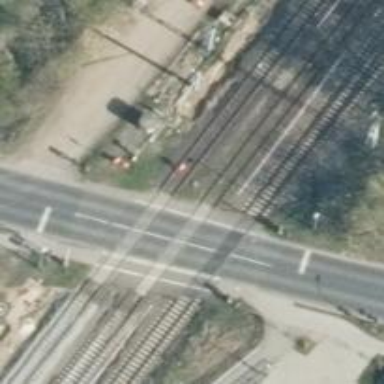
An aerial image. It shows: Level crossing with lights on the railway.